Interaction volume radius: 10 \u00c5
Interaction volume height: 10 \u00c5
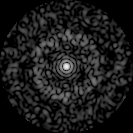
Disorder parameter: 0.8596